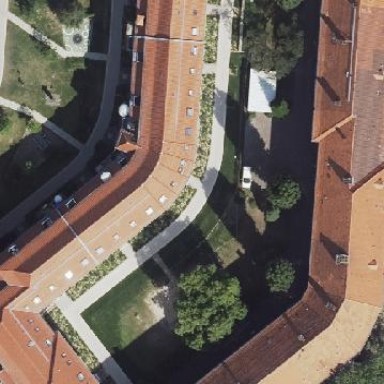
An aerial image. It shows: Hipped-roof building with apartments.